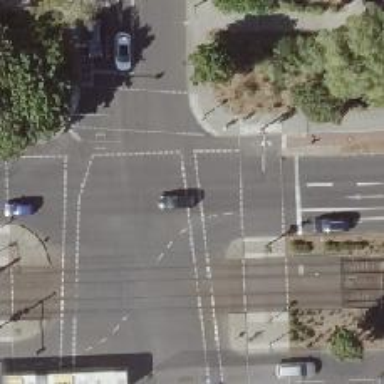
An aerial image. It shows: Secondary road with asphalt surface and lane markings.